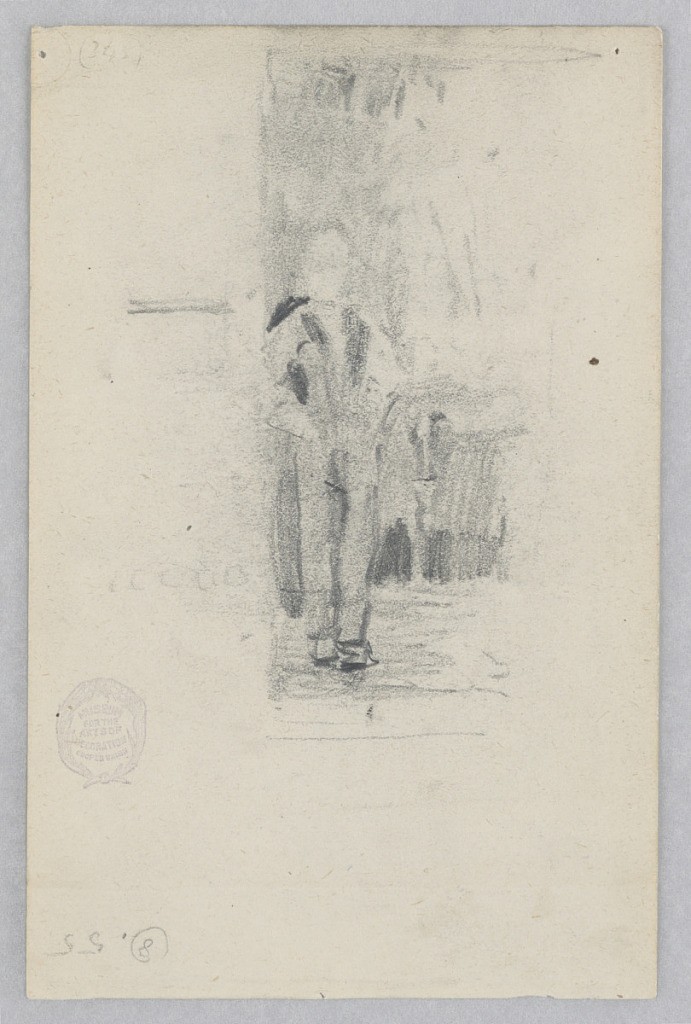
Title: Man
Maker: Robert Frederick Blum, American, 1857–1903
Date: n.d.
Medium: Graphite on wove paper
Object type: Drawing
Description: Sketch of a male figure leaning against a wall.